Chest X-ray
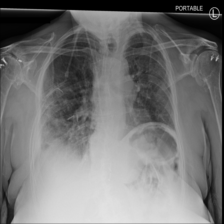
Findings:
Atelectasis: negative
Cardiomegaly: negative
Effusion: negative
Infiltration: positive
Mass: negative
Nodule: negative
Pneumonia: negative
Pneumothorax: negative
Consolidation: negative
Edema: negative
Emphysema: negative
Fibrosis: negative
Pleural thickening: negative
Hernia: negative